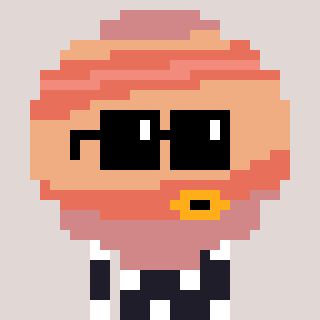
a pixel art character with square black sunglasses, a jupiter-shaped head and a grayscale-colored body on a warm background